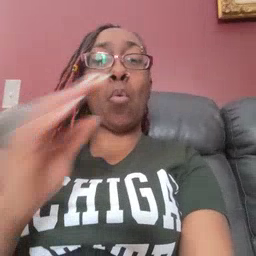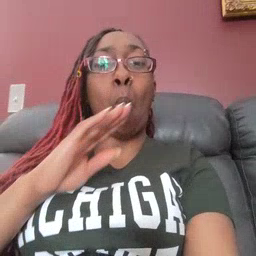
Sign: quiet